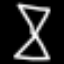
Label: hourglass